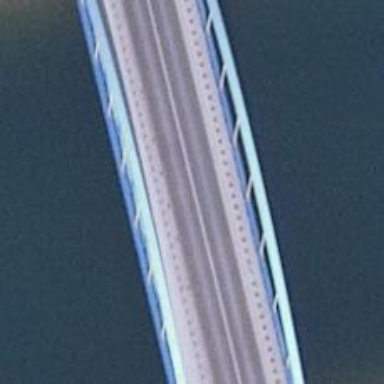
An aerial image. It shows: There is bridge in the image.